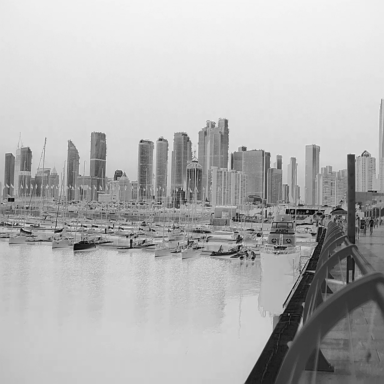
There are eight objects shown in the infrared image, including three canoes, and five sailboats.